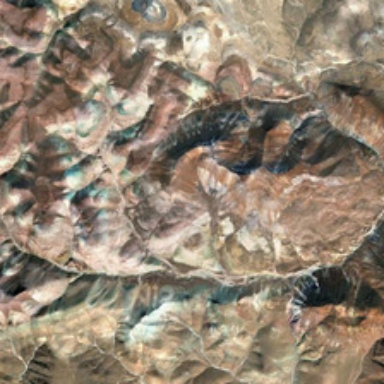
It is a piece of khaki mountains .